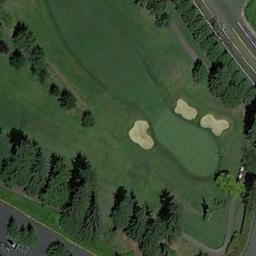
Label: golf_course